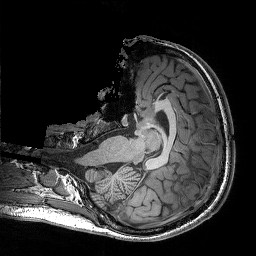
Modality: T1w
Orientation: axial
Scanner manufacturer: siemens
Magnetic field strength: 3 T
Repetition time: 2.25 s
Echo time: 0.00418 s